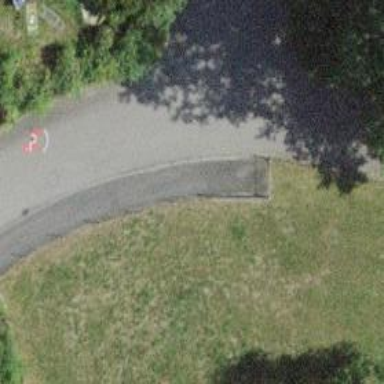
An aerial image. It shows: Kerb barrier.